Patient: sex F, age 44
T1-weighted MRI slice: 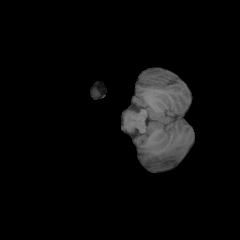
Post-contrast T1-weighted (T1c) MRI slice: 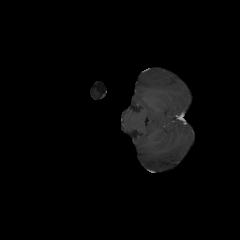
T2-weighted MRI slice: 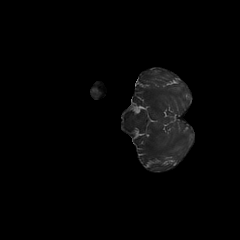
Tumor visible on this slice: no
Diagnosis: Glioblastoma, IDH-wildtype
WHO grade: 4